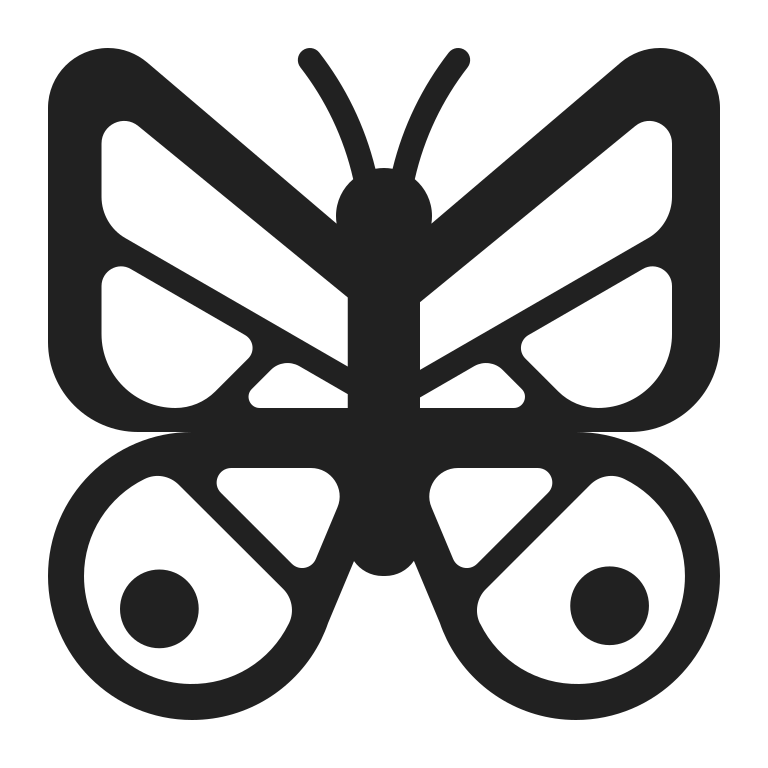
butterfly high contrast